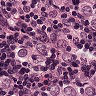
Metastatic tissue present: yes